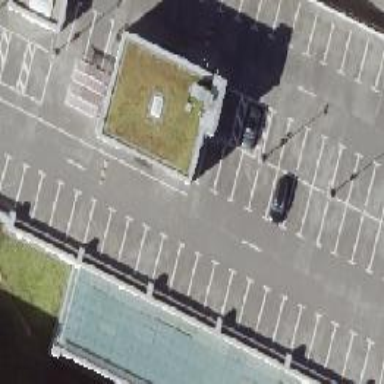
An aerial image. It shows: Supermarket.